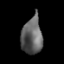
Tissue: lung
Cell type: Epithelial cells
Senescence score: 0.1939
Nuclear area (px): 753
Mean DAPI intensity: 97.668